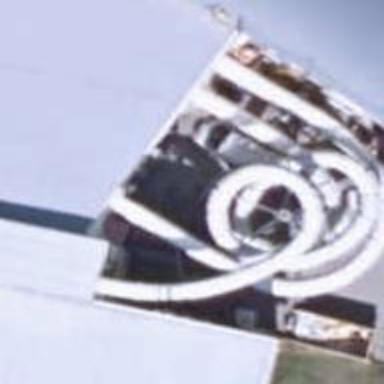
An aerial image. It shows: Water slide attraction.